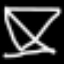
Label: hourglass